Question: Like the title says, is it possible to use SignalR / jquery to update for instance the color of the map markers?
I'm working on a website where a map displays different units with real time status changes, and the markers colors should reflect this as part of the functionality.
Can it be done in some way, or is the only way to set the color at "runtime"?
Currently, the map displays all of my markers just fine, in a blue color.
'''
<script src="~/Scripts/GoogleAPI/markerclusterer.js"></script>
<script src="https://maps.googleapis.com/maps/api/js?v=3.exp&sensor=false"></script>
<script src="~/Scripts/GoogleAPI/oms.min.js"></script>
<script>
var markerArray = [];
var usualColor = '0000FF';
var spiderfiedColor = 'ffee22';
var iconWithColor = function(color) {
return 'http://chart.googleapis.com/chart?chst=d_map_xpin_letter&chld=pin|+|' +
color + '|000000|ffff00';
};
var shadow = new google.maps.MarkerImage(
'https://www.google.com/intl/en_ALL/mapfiles/shadow50.png',
new google.maps.Size(37, 34), // size - for sprite clipping
new google.maps.Point(0, 0), // origin - ditto
new google.maps.Point(10, 34) // anchor - where to meet map location
);
function initialize() {
var bounds = new google.maps.LatLngBounds();
var iw = new google.maps.InfoWindow();
var mapOptions = {
zoom: 12,
panControl: false,
zoomControl: false,
scaleControl: false,
mapTypeControlOptions: {
style: google.maps.MapTypeControlStyle.DROPDOWN_MENU
},
streetViewControl: false,
overviewMapControl: true,
mapTypeId: google.maps.MapTypeId.TERRAIN
};
var map = new google.maps.Map(document.getElementById('map-canvas'), mapOptions);
var oms = new OverlappingMarkerSpiderfier(map);
var mcOptions = {
maxZoom: 12
};
var markerCluster = new MarkerClusterer(map, [], mcOptions);
//Overlapping marker spiderfier
oms.addListener('click', function(marker) {
iw.setContent(marker.desc);
iw.open(map, marker);
});
oms.addListener('spiderfy', function(markers) {
for (var i = 0; i < markers.length; i++) {
markers[i].setIcon(iconWithColor(spiderfiedColor));
markers[i].setShadow(null);
}
iw.close();
});
oms.addListener('unspiderfy', function(markers) {
for (var i = 0; i < markers.length; i++) {
markers[i].setIcon(iconWithColor(usualColor));
markers[i].setShadow(shadow);
}
});
//Populate data section
var addMarker = function(lat, lon, name, locationName, unitHref, wellName, runNo, taskDesc, lastDepth, activityMessage, modeMessage) {
var myLatlng = new google.maps.LatLng(parseFloat(lat), parseFloat(lon));
bounds.extend(myLatlng);
// COMMENTED OUT CUSTOM MARKER DESCRIPTION TO SAVE SPACE
var marker = new google.maps.Marker({
position: myLatlng,
map: map,
icon: iconWithColor(usualColor),
shadow: shadow,
maxWidth: 200
});
marker.desc = content;
oms.addMarker(marker);
markerArray.push(marker);
};
var populateUnits = function() {
@foreach (var location in Model.Location)
{
if (location.Value != null && location.Key != null)
{
@:addMarker('@location.Value.Latitude', '@location.Value.Longitude', '@location.Key.UnitName', '@location.Value.Name', '#', '@location.Key.ViewUnitContract.CurrentRun.Operation.WellContract.Name', '@location.Key.ViewUnitContract.CurrentRun.Id', '@location.Key.ViewUnitContract.CurrentRun.RunTask', '@location.Key.Depth', '@location.Key.ActivityMessage', '@location.Key.ModeMessage');
}
}
};
//Populate the units
populateUnits();
//Add cluster
markerCluster.addMarkers(markerArray, true);
//Fit map
map.fitBounds(bounds);
}
google.maps.event.addDomListener(window, 'load', initialize);
</script>
'''
Here's how I loop through the array.
'''
function changeMarkers(myArray) {
for (var i = 0; i < myArray.length; i++) {
myArray[i].setIcon(iconWithColor('a51720'));
};
}
'''
Now, at this point I've just called the 'changeMarkers' function upon execution of the script, which works. I've moved the markerArray out of the 'initialize' function, but that's not working either.
Let me clarify what I'd like to do. Say that the page loads, my connection to SignalR spins up and there's no live data available. There might be 10 seconds or 10 hours before I would like to update the color of a marker.
For example, say that two hours have passed, this is what I'd like to do;
'''
function someFunc() {
// Get a reference to the map object
// Loop through its array of markers
// if match between marker-id and SignalR data-id
// update color of marker
}
'''
If I just loop through the 'markerArray' at any given time the script has executed the first time it will just return an empty set every time.
I'm kind of lost here :)

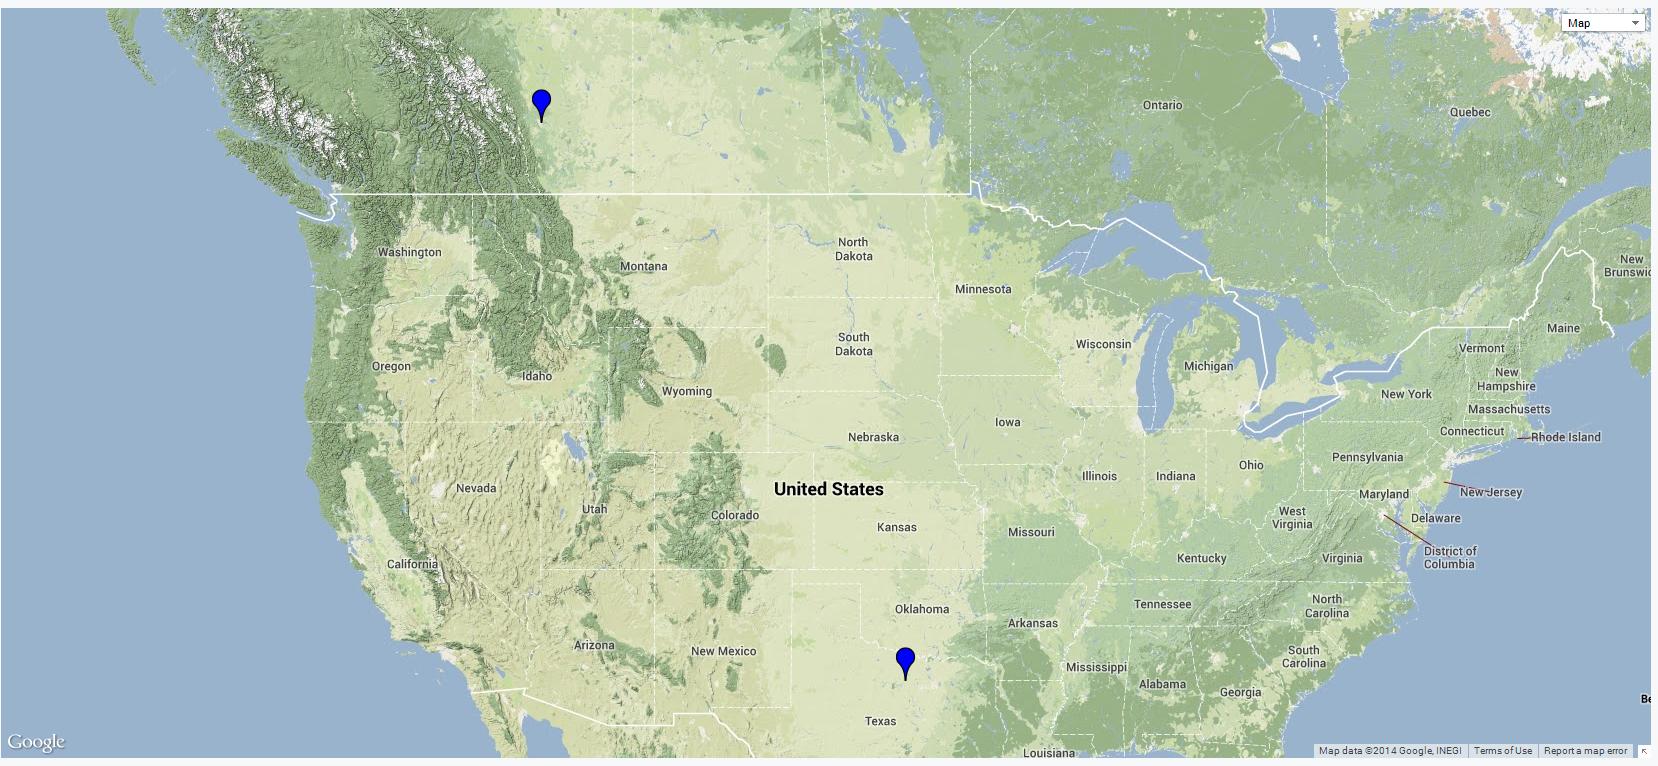
Answer: You can set the marker color by calling 'setIcon()'. In your case, when you get an update from SignalR, do something like this...
'''
var markerToChange = findMarker(markerArray, dataFromSignalR); // implement findMarker()
markerToChange.setIcon(iconWithColor(dataFromSignalR.color));
'''
More details in documentation... <URL>